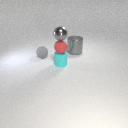
small gray rubber sphere in front of large gray metal cylinder